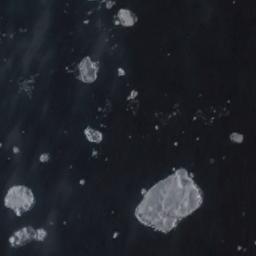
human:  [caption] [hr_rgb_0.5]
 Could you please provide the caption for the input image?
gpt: Sea ice is surrounded by water .

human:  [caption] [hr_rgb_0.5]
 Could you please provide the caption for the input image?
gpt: A group of sparse ice cubes floating on the blue sea .

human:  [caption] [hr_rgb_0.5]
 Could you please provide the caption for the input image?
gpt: Several pieces of sea ice of different sizes float in the deep blue sea .

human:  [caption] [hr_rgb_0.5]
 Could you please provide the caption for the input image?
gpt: There are many ice on the dark blue sea .

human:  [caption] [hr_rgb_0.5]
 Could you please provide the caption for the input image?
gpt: There are some pieces of sea ice .